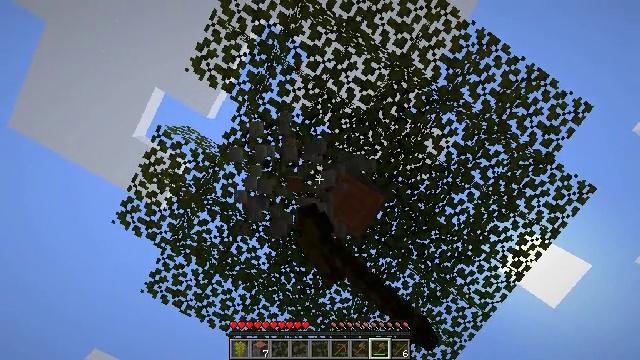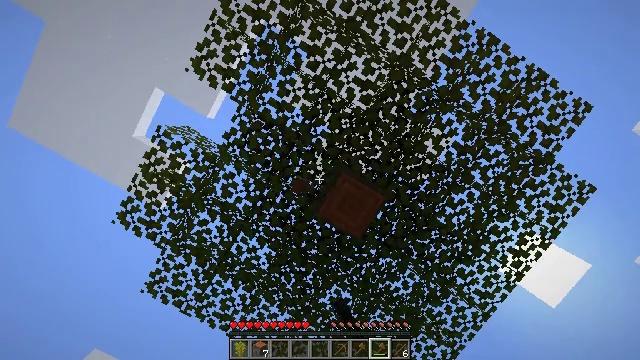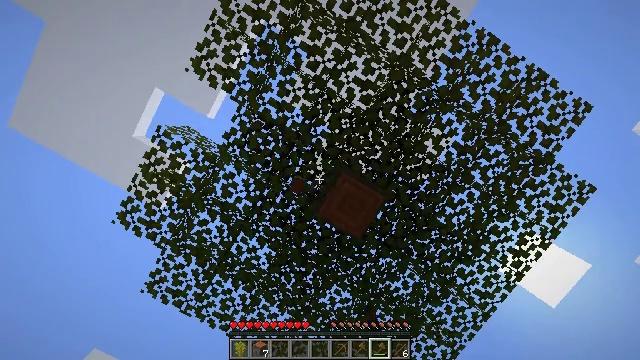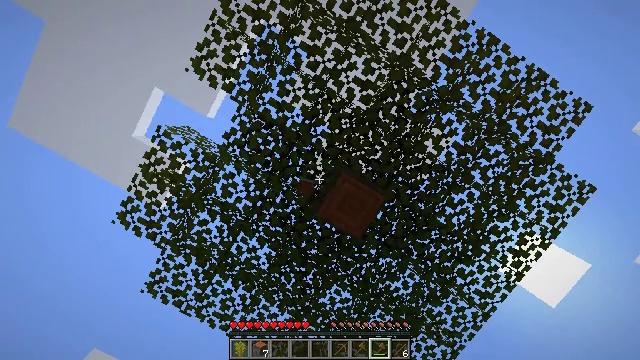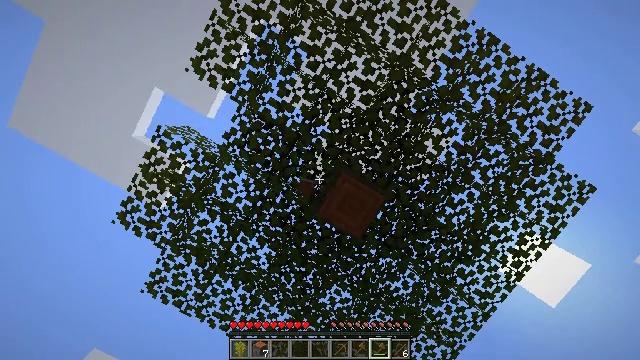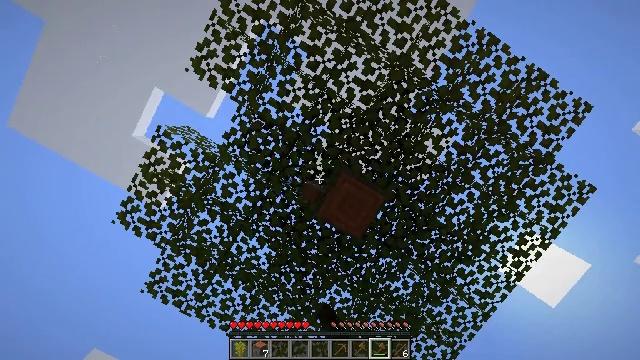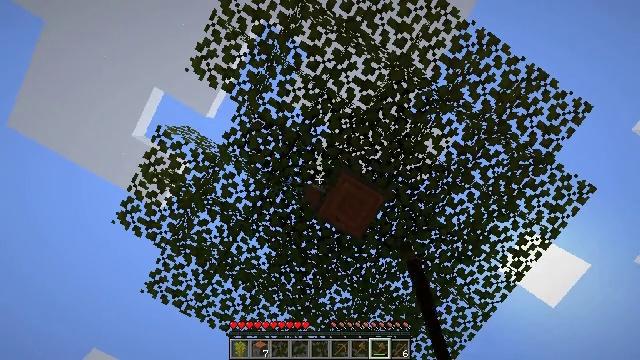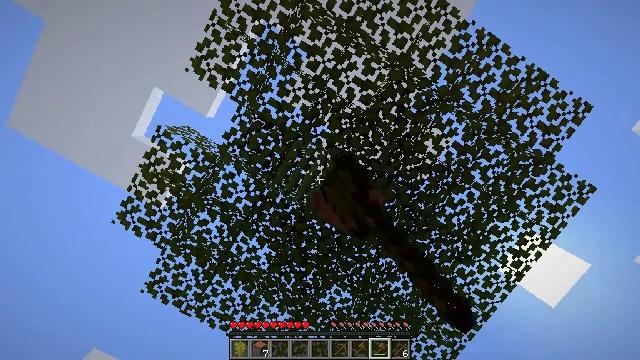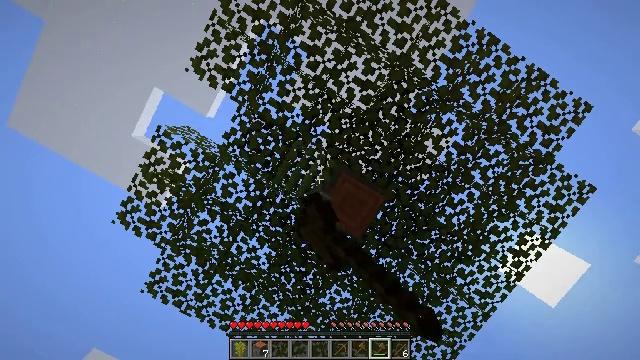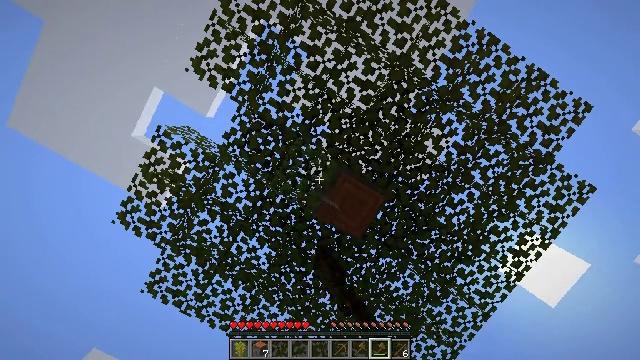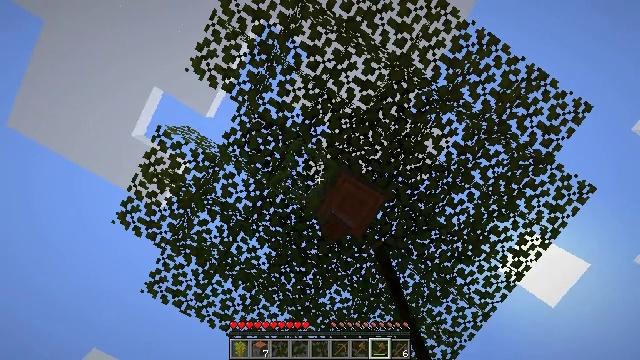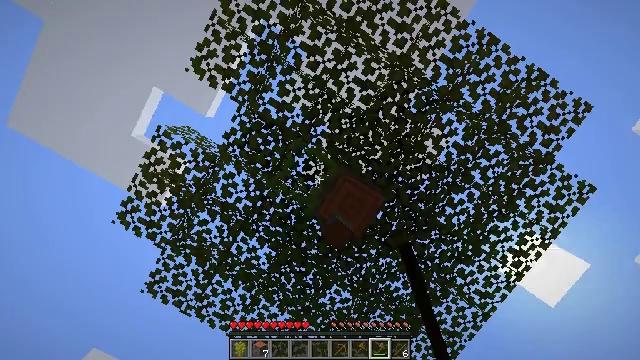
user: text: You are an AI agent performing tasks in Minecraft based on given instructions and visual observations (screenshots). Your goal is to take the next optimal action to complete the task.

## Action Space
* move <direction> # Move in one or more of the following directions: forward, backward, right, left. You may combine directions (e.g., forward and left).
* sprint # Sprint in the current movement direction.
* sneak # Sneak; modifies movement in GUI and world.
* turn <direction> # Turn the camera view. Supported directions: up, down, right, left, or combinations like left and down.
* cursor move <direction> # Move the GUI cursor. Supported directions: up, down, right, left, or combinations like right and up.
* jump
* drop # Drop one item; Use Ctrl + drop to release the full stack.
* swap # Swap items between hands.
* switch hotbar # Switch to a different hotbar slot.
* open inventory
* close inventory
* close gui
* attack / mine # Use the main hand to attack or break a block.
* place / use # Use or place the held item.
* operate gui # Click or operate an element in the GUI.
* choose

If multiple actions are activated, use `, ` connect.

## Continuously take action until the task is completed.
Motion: motion action
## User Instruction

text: Mine acacia leaves from the tree.
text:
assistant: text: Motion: attack / mine
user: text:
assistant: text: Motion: attack / mine
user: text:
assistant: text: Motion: attack / mine
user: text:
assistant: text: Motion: attack / mine
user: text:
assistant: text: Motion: attack / mine
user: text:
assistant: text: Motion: attack / mine
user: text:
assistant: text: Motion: attack / mine
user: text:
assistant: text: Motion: attack / mine
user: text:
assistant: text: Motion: attack / mine
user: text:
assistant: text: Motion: attack / mine
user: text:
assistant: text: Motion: attack / mine
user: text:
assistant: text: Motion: attack / mine